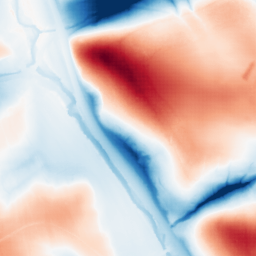
Category: classical
Decomposition family: gaussian_anisotropic
Decomposition parameters: sigma_x: 10
sigma_y: 50
Upsampling method: sinc_hamming
Upsampling parameters: scale: 8
kernel_size: 16
Upsampling scale: 8